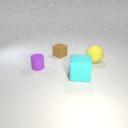
small brown rubber cube behind large cyan rubber cube